Question: Ideally, '<div id="main">' should be 560px wide with a height of 100% and background color #333333.
However, this is not so. Briefly, like right after refreshing the page, I can see that the background color is there but once the page finishes loading it disappears. This makes me think there is a conflict somewhere in my CSS, I'm just not sure where. How do I get '<div id="main">' to have the background? Here's what I'm working with:
'''
HTML
<!DOCTYPE html>
<html>
<head>
<meta charset="utf-8" />
<title>Parlour</title>
<link rel="stylesheet" type="text/css" href="style.css" />
</head>
<body>
<div id="container">
<header>
<nav>
<ul>
<li><a href="#">ABOUT</a></li>
<li><a href="#">SERVICES</a></li>
<li><a href="#">GALLERY</a></li>
<li><a href="#">PRODUCTS</a></li>
<li><a href="#">GET IN TOUCH</a></li>
</ul>
</nav>
</header>
<div id="logo">
<a href="#"><img src="img/parlour_side.png" alt="Parlour Salon logo" /></a>
</div><!-- end logo -->
<div id="main">
<div class="brief">
<h2><a href="#"><span>ABOUT PARLOUR</span></a></h2>
<p>Parlour is blah blah blah.</p>
</div><!-- end brief -->
<div class="brief">
<h2><a href="#"><span>SERVICES</span></a></h2>
<p>Parlour offers blah blah blah.</p>
</div><!-- end brief -->
<div class="brief">
<h2><a href="#"><span>PRODUCTS</span></a></h2>
<p>At Parlour, we believe blah blah blah.</p>
</div><!-- end brief -->
<div class="brief">
<h2><a href="#"><span>GET IN TOUCH</span></a></h2>
<p>1522 U Street NW<br/>Washington DC<br/><PHONE></p>
<div class="social">
<a href="#"><img src="img/facebook.png" alt="Parlour Facebook" /></a>
<a href="#"><img src="img/twitter.png" alt="Parlour Twitter" /></a>
<a href="#"><img src="img/youtube.png" alt="Parlour YouTube" /></a>
<a href="#"><img src="img/yelp.png" alt="Parlour Yelp" /></a>
</div><!-- end social -->
</div><!-- end brief -->
</div><!-- end main -->
</div><!-- end container -->
</body>
'''
CSS
'''
/* Reset */
html, body, div, span, object, h1, h2, h3, h4, h5, h6, p, blockquote, pre,
a, address, code, img,
small, strong, dl, dt, dd, ol, ul, li
fieldset, form, label {
background: url(img/background.jpg) no-repeat center center fixed;
background-size: cover;
border: 0;
font-size: 100%;
margin: 0;
outline: 0;
padding: 0;
vertical-align: baseline;
}
body {
background: url('img/background.jpg');
font-family: nevis-webfont;
color: #ffffff;
}
ol, ul {
list-style-type: none;
}
/* Type */
@font-face {
font-family: nevis-webfont;
src: url('type/nevis-webfont.eot');
src: url('type/nevis-webfont.eot?#iefix') format('embedded-opentype'),
url('type/nevis-webfont.woff') format('woff'),
url('type/nevis-webfont.ttf') format('truetype'),
url('type/nevis-webfont.svg#') format('svg');
font-weight: normal;
font-style: normal;
}
h1 {
font-family: Didot, "Bodoni MT", "Century Schoolbook", "Niagara Solid", Utopia, Georgia, Times, "Times New Roman", serif;
font-size: 125%;
font-weight: normal;
letter-spacing: 1px;
line-height: 1.5;
text-transform: uppercase;
}
h2 {
font-family: Didot, "Bodoni MT", "Century Schoolbook", "Niagara Solid", Utopia, Georgia, Times, "Times New Roman", serif;
font-size: 125%;
font-weight: normal;
line-height: 1.5;
}
h3 {
font-family: nevis-webfont;
font-size: 75%;
font-weight: normal;
letter-spacing: 1px;
line-height: 1.5;
text-transform: uppercase;
}
p {
font-family: nevis-webfont;
font-size: 75%;
line-height: 1.5;
}
a {
text-decoration: none;
}
a:hover {
text-decoration: underline;
}
/* Basic */
#container {
width: 100%;
}
#logo {
float: left;
margin-left: 100px;
margin-top: 200px;
}
/* Header */
nav {
background: #333333;
height: 35px;
width: 100%;
}
nav ul {
background: #333333;
margin-left: 220px;
padding-bottom: 5px;
padding-top: 5px;
}
nav ul li {
background: #333333;
display: inline;
}
nav ul li a {
background: #333333;
color: #ffffff;
font-family: nevis-webfont;
font-size: 75%;
letter-spacing: 1px;
text-decoration: none;
margin: 0 16px;
}
/* Main */
#main {
background-color: #333333;
height: 100%;
width: 560px;
margin-left: 230px;
margin-top: 200px;
overflow: hidden;
}
#main .brief h2 span {
color: #ffffff;
text-decoration: none;
}
'''
<URL> though that isn't quite what I'm seeing, so here's a screen cap of the local site..

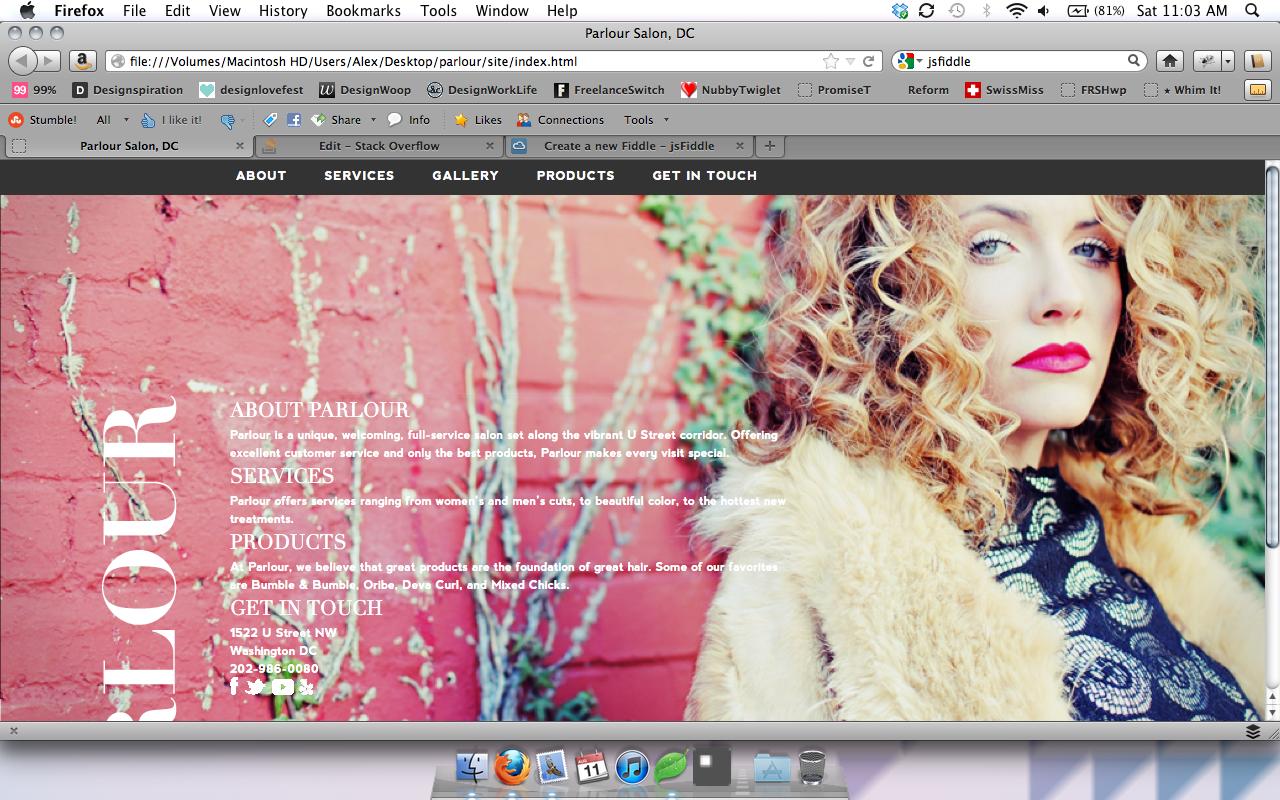
Answer: Your CSS reset is not correct. A CSS reset should only be used to remove some default styling for the selected elements, but you also apply the background image that you only want to add to the HTML (and not to each 'div' etc.). Simply remove the background properties from the CSS and move it to use only your HTML and you're ready to go.
'''
html { background: url(img/background.jpg) no-repeat center center fixed;
background-size: cover; }
html, body, div, span, object, h1, h2, h3, h4, h5, h6, p, blockquote, pre,
a, address, code, img,
small, strong, dl, dt, dd, ol, ul, li
fieldset, form, label {
/* Other reset properties */
}
'''
<URL>